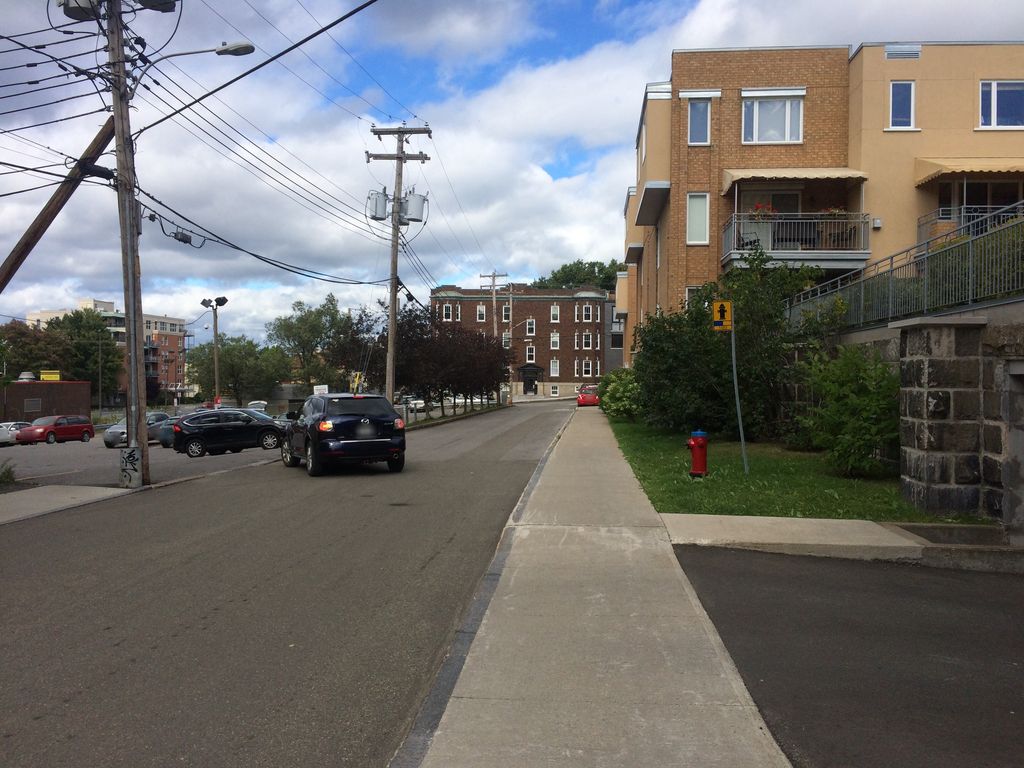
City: quebec_city